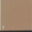
Piece: xx